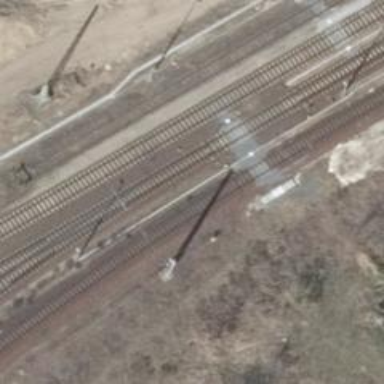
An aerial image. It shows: Railway track with contact line for electrification.